Question: I am working on a sql statement where I'm trying to grab all projects less than or equal to the development date. However, I'm getting an error
"Data type mismatch in criteria expression"
I've searched and searched, but I haven't been able to find anything.
The raw results look similar to this:
'''
| Title | devTerm | pilotTerm |
+-------+---------+-----------+
| Ex1 | 201401 | 201404 |
| Ex2 | 201301 | 201401 |
| Ex3 | 201504 | 201601 |
'''
Here's my query:
'''
SELECT *
FROM projects
WHERE Len(devTerm)>0
AND Len(pilotTerm)>0
AND Date() >= CDate(DateSerial(Left(devTerm,4),Right(devTerm,2),1))
'''
What am I doing wrong?
p.s. I wouldn't be using Access if I didn't have to.
I am referencing this article: <URL>
Screenshot:

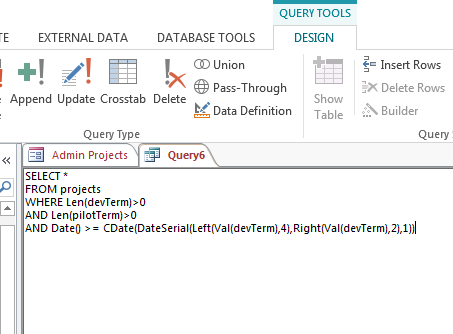
Answer: Ok I figured out the issue. From the comments under my question, I was able to think about the Nz() function. The final query looks like
'''
SELECT *
FROM projects
WHERE Date() >= DateSerial(Left(Nz(devTerm, "1990"),4),Right(Nz(devTerm, "01"),2), 1)
AND Date() < DateSerial(Left(Nz(pilotTerm, "1990"),4),Right(Nz(pilotTerm, "01"),2), 1)
'''
pilotTerm and devTerm were throwing NULLs out and that's where the issue was coming. I thought Access SQL would filter them out with
'''
Len(devTerm)>0
AND Len(pilotTerm)>0
'''